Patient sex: M
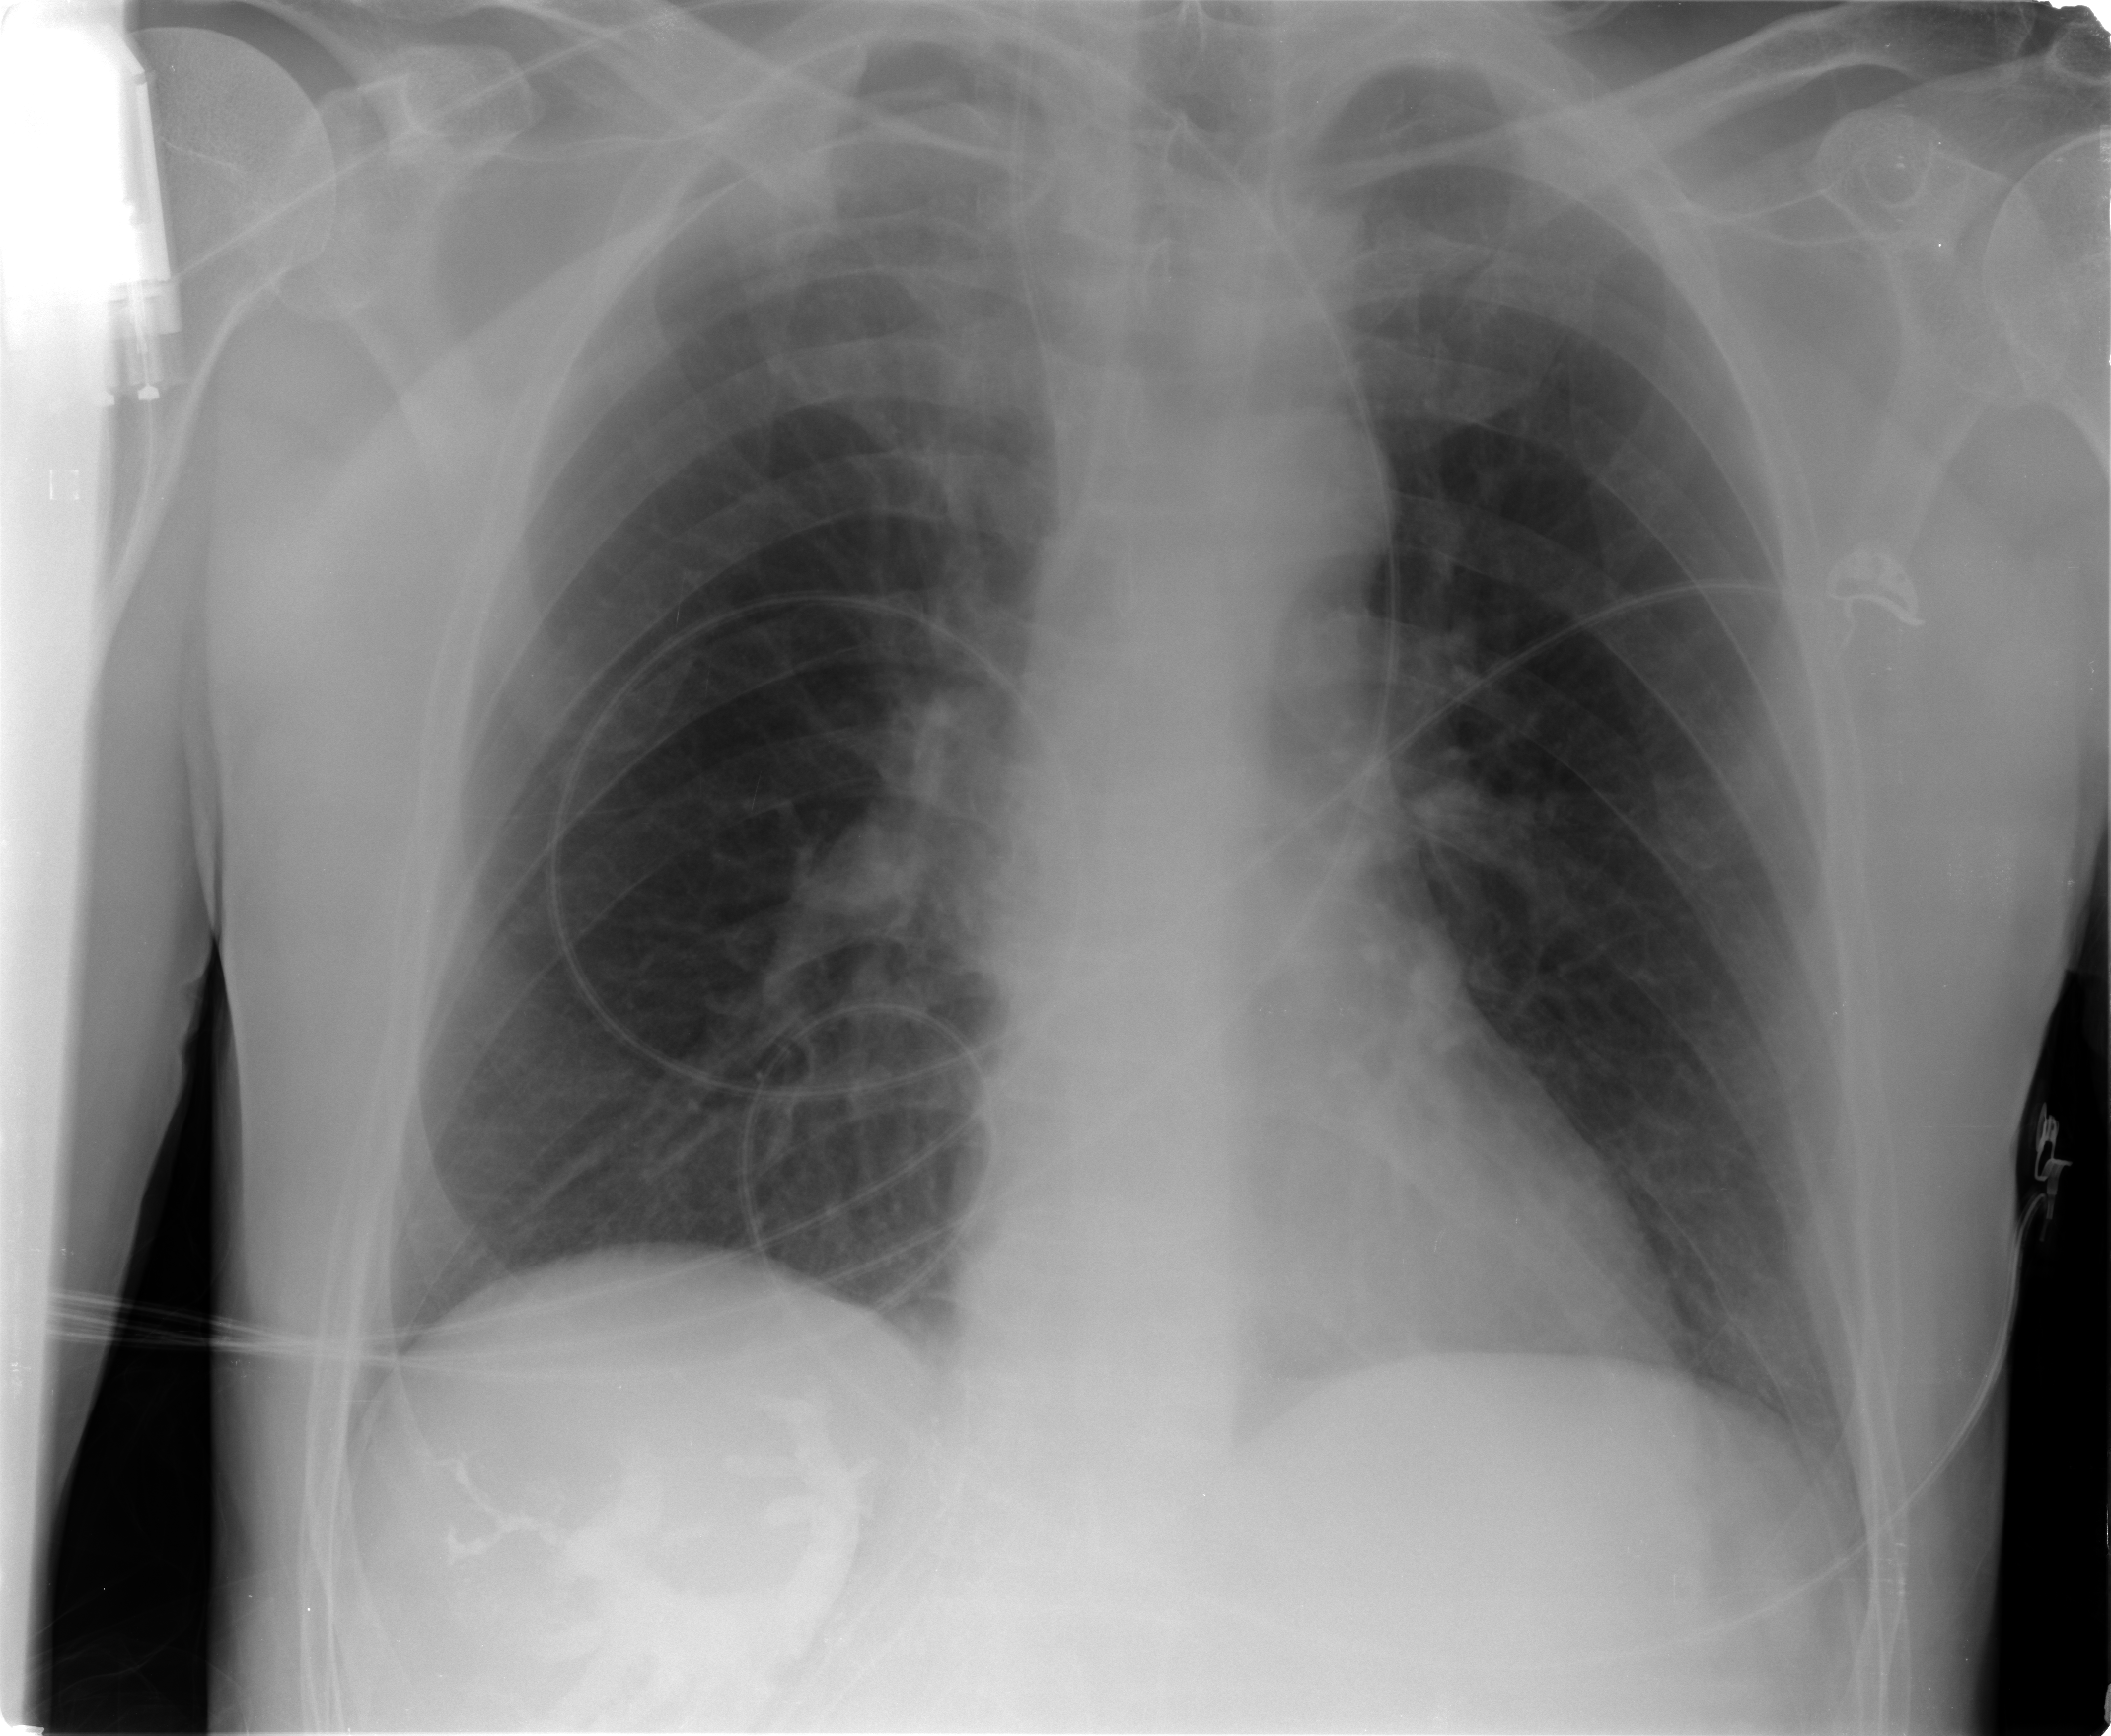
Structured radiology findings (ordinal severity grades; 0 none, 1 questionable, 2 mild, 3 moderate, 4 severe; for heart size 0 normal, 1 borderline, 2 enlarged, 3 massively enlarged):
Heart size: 0
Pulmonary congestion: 1
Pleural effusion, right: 0
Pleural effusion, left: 0
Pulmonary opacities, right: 0
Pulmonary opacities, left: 0
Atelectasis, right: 0
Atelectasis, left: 0